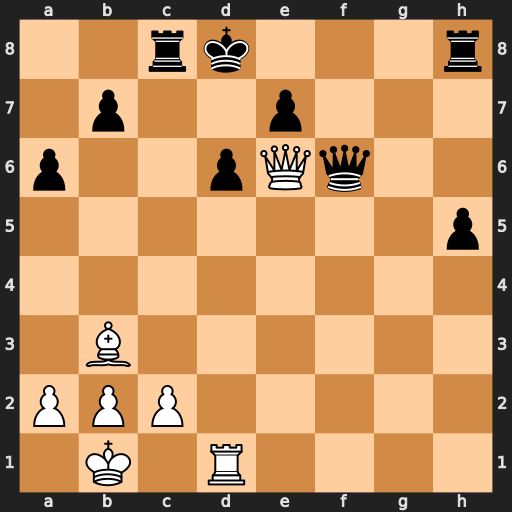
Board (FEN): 2rk3r/1p2p3/p2pQq2/7p/8/1B6/PPP5/1K1R4
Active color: w
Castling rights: -
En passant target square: -
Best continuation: Rxd6+ Kc7 Qd7+ Kb8 Rxf6